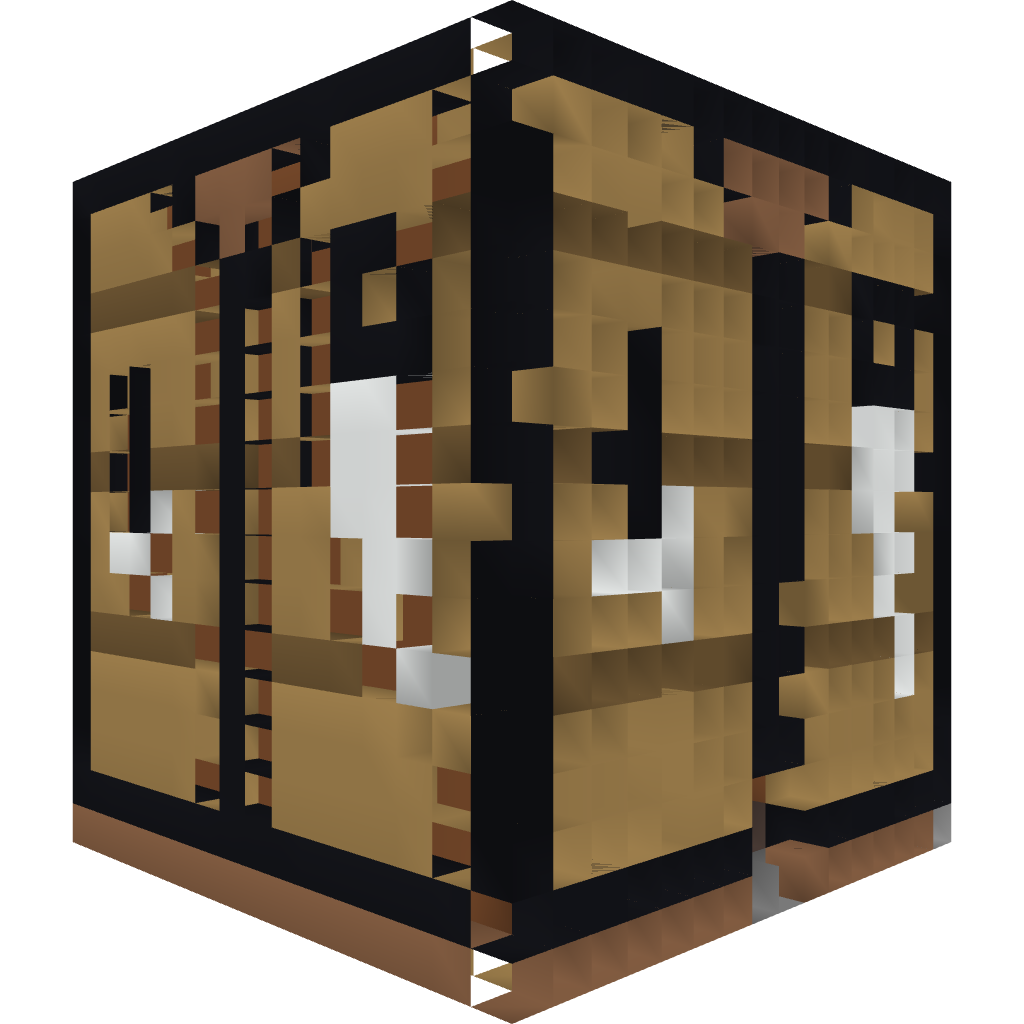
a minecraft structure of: WorkBench